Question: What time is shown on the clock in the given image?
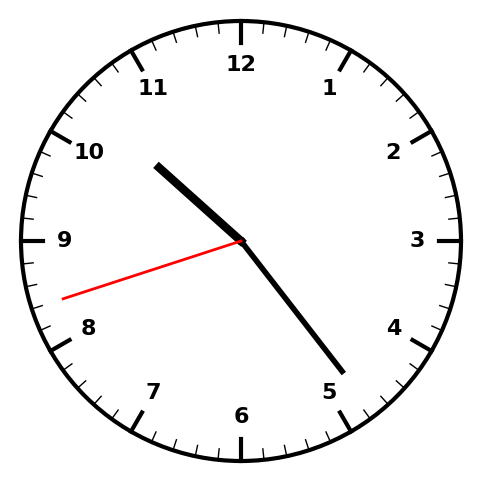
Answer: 10:23:42